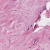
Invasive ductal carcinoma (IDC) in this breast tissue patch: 1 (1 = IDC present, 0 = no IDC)